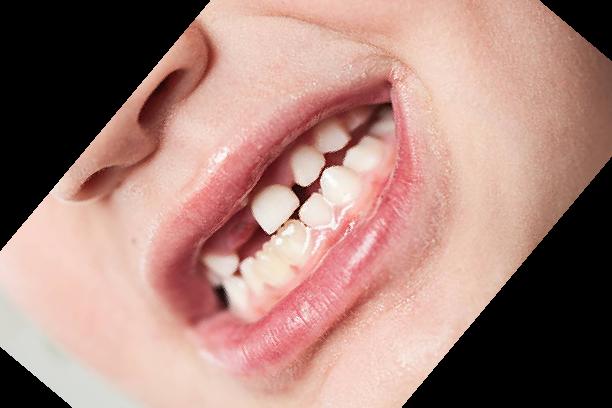
Condition: hypodontia